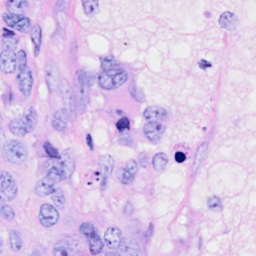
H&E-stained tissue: Breast